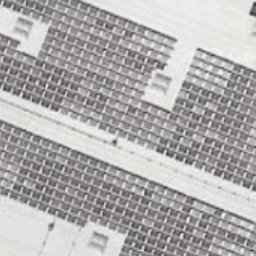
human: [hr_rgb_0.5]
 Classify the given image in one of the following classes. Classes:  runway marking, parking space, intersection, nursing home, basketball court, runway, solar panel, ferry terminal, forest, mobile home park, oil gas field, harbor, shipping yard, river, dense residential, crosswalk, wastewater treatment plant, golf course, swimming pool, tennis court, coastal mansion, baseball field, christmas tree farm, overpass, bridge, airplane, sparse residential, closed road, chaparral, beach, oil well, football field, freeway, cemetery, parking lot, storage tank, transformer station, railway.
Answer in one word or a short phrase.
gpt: solar panel